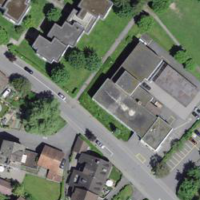
EUNIS habitat code: 54
Species observed at this site:
Asplenium scolopendrium